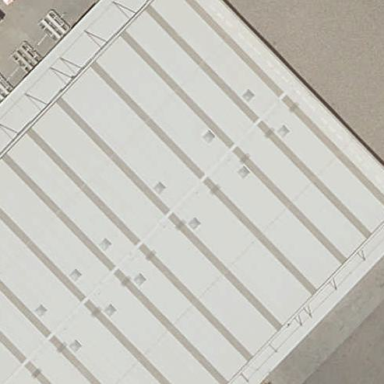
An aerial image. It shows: Industrial building.